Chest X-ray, PA view. Patient: 60 years old, sex M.
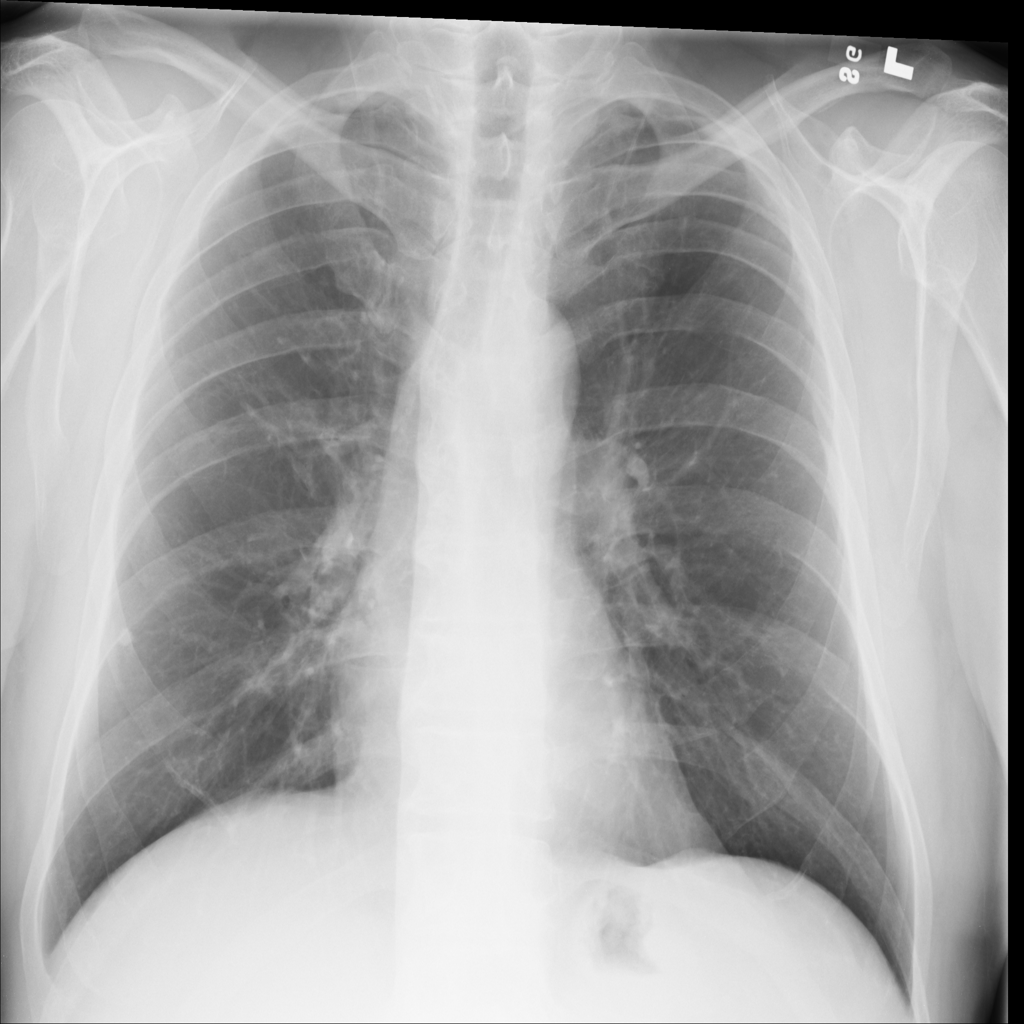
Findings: No Finding